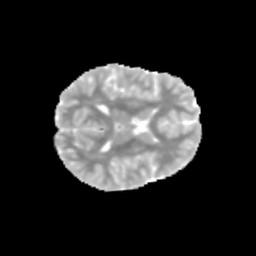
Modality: MD
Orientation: axial
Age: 10
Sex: male
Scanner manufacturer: siemens
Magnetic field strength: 3 T
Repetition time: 3.8 s
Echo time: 0.07 s